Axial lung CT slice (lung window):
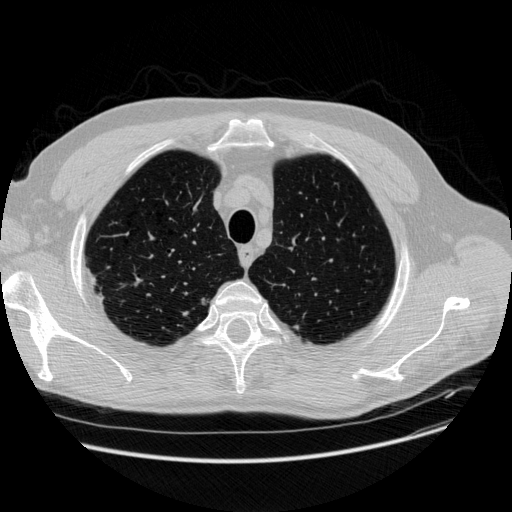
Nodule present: no